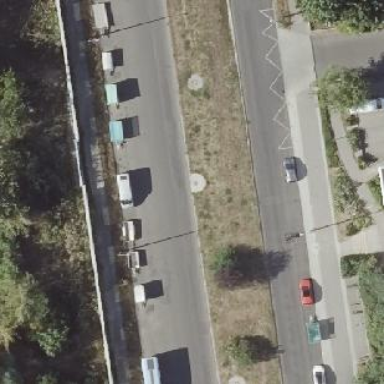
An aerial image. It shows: Diagonal street-side parking area.